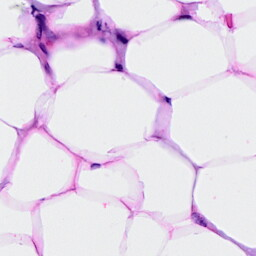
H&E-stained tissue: Breast